Question: Is there a way to have multiple colors?
Example:

Thank you!
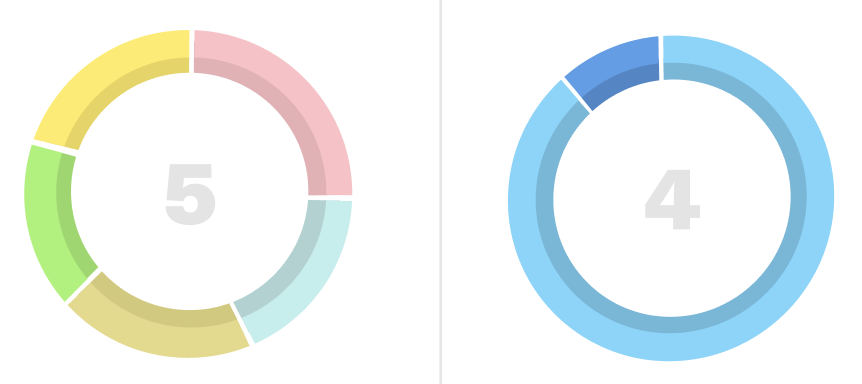
Answer: My original answer bothered me and I thought there must be a better way to achieve this style. So here's a much better solution that uses a <URL>.
'''
const colours = [
{ primary: '#fec1c6', shadow: '#e8b0b5' },
{ primary: '#bdeeed', shadow: '#aad2d0' },
{ primary: '#e4da84', shadow: '#d3ca76' }
];
new Chart(document.getElementById('chart'), {
type: 'doughnut',
data: {
datasets: [{
data: [3, 2, 2]
}]
},
options: {
cutoutPercentage: 65
},
plugins: [{
beforeDatasetsUpdate: c => {
const x = (c.chartArea.right + c.chartArea.left) / 2,
y = (c.chartArea.bottom + c.chartArea.top) / 2,
bgc = [];
for (let i = 0; i < colours.length; i++) {
const gradient = c.ctx.createRadialGradient(x, y, c.innerRadius, x, y, c.outerRadius);
gradient.addColorStop(0, colours[i].shadow);
gradient.addColorStop(.4, colours[i].shadow);
gradient.addColorStop(.45, colours[i].primary);
gradient.addColorStop(1, colours[i].primary);
bgc.push(gradient);
}
c.config.data.datasets[0].backgroundColor = bgc;
}
}]
});
'''
'''
<script src="https://cdnjs.cloudflare.com/ajax/libs/Chart.js/2.9.3/Chart.min.js"></script>
<canvas id="chart" height="75"></canvas>
'''
---
If you don't mind a 'dirty' solution you can achieve a similar visual result by duplicating your dataset, e.g.:
'''
const values = [3, 2, 2],
primaryColours = ['#fec1c6', '#bdeeed', '#e4da84'],
secondaryColours = ['#e8b0b5', '#aad2d0', '#d3ca76'];
new Chart(document.getElementById('chart'), {
type: 'doughnut',
data: {
datasets: [{
data: values,
weight: 2,
backgroundColor: primaryColours,
borderColor: primaryColours
}, {
data: values,
weight: 1,
backgroundColor: secondaryColours,
borderColor: secondaryColours
}]
},
options: {
cutoutPercentage: 65
}
});
'''
'''
<script src="https://cdnjs.cloudflare.com/ajax/libs/Chart.js/2.9.3/Chart.min.js"></script>
<canvas id="chart" height="75"></canvas>
'''